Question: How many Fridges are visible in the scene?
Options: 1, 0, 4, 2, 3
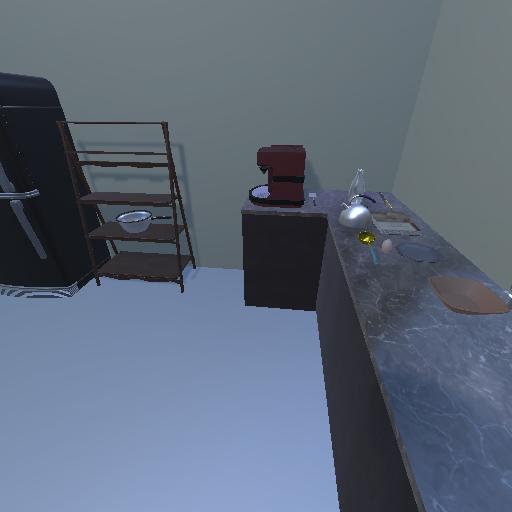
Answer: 1